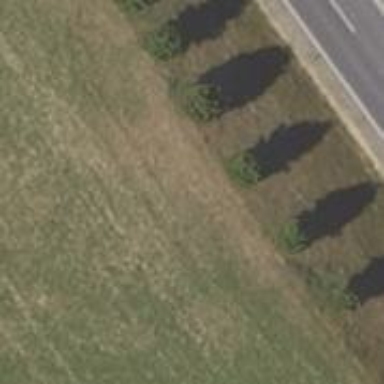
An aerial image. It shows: Row of deciduous broadleaved trees.